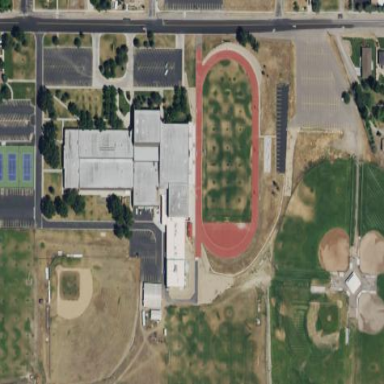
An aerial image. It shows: School.